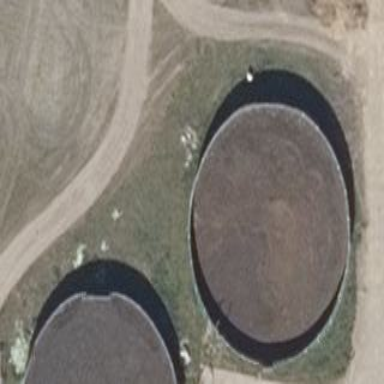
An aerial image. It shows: Storage tank with man-made structure.